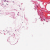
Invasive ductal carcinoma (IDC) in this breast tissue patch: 0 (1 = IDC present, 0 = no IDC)